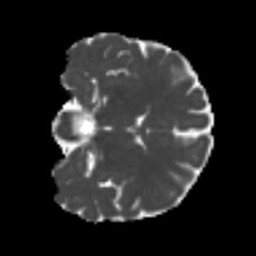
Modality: MD
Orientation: coronal
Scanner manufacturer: siemens
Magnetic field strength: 3 T
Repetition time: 4 s
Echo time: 0.0594 s